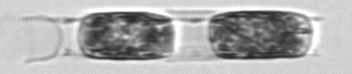
Label: Hemiaulus